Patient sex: M
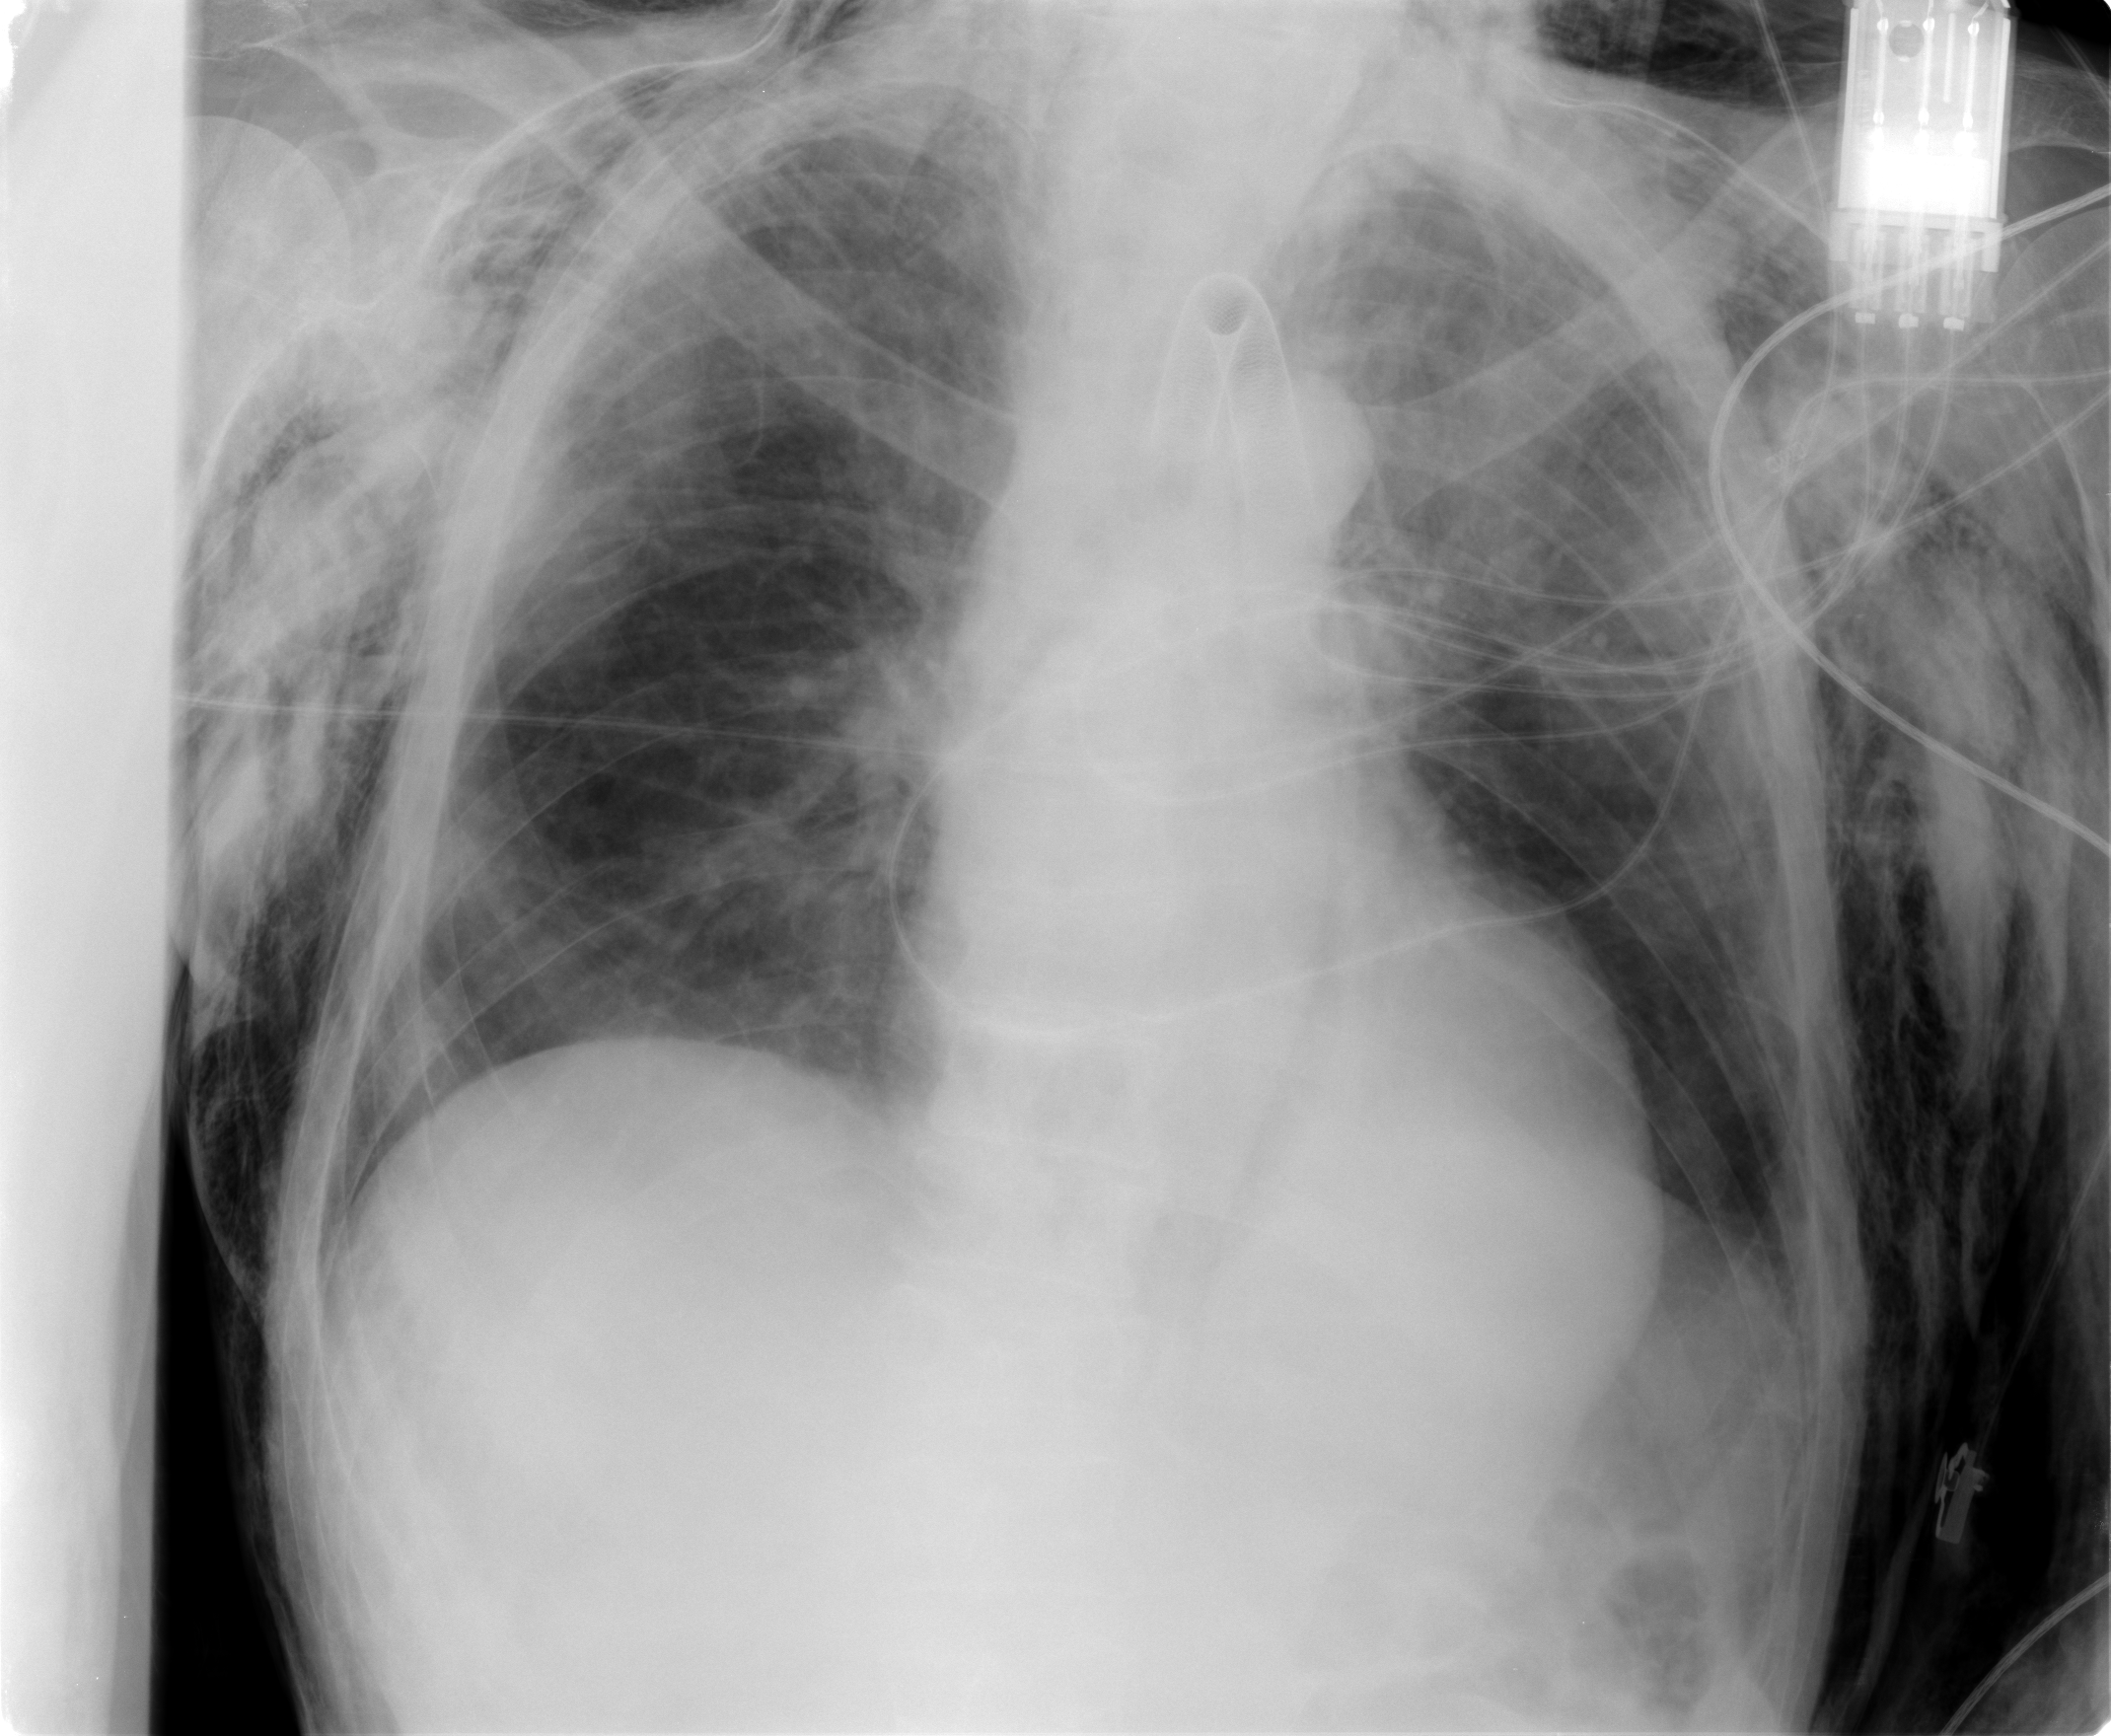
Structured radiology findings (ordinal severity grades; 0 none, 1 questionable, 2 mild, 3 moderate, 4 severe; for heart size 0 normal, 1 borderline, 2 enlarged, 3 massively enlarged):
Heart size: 0
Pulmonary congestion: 0
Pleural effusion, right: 0
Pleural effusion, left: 0
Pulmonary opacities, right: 0
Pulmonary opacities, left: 2
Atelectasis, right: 0
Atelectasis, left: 0